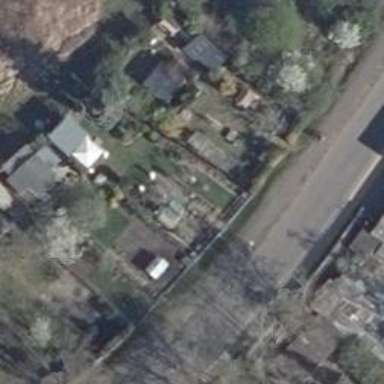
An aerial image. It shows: Allotments area.